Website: crate-barrel
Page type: billing-address
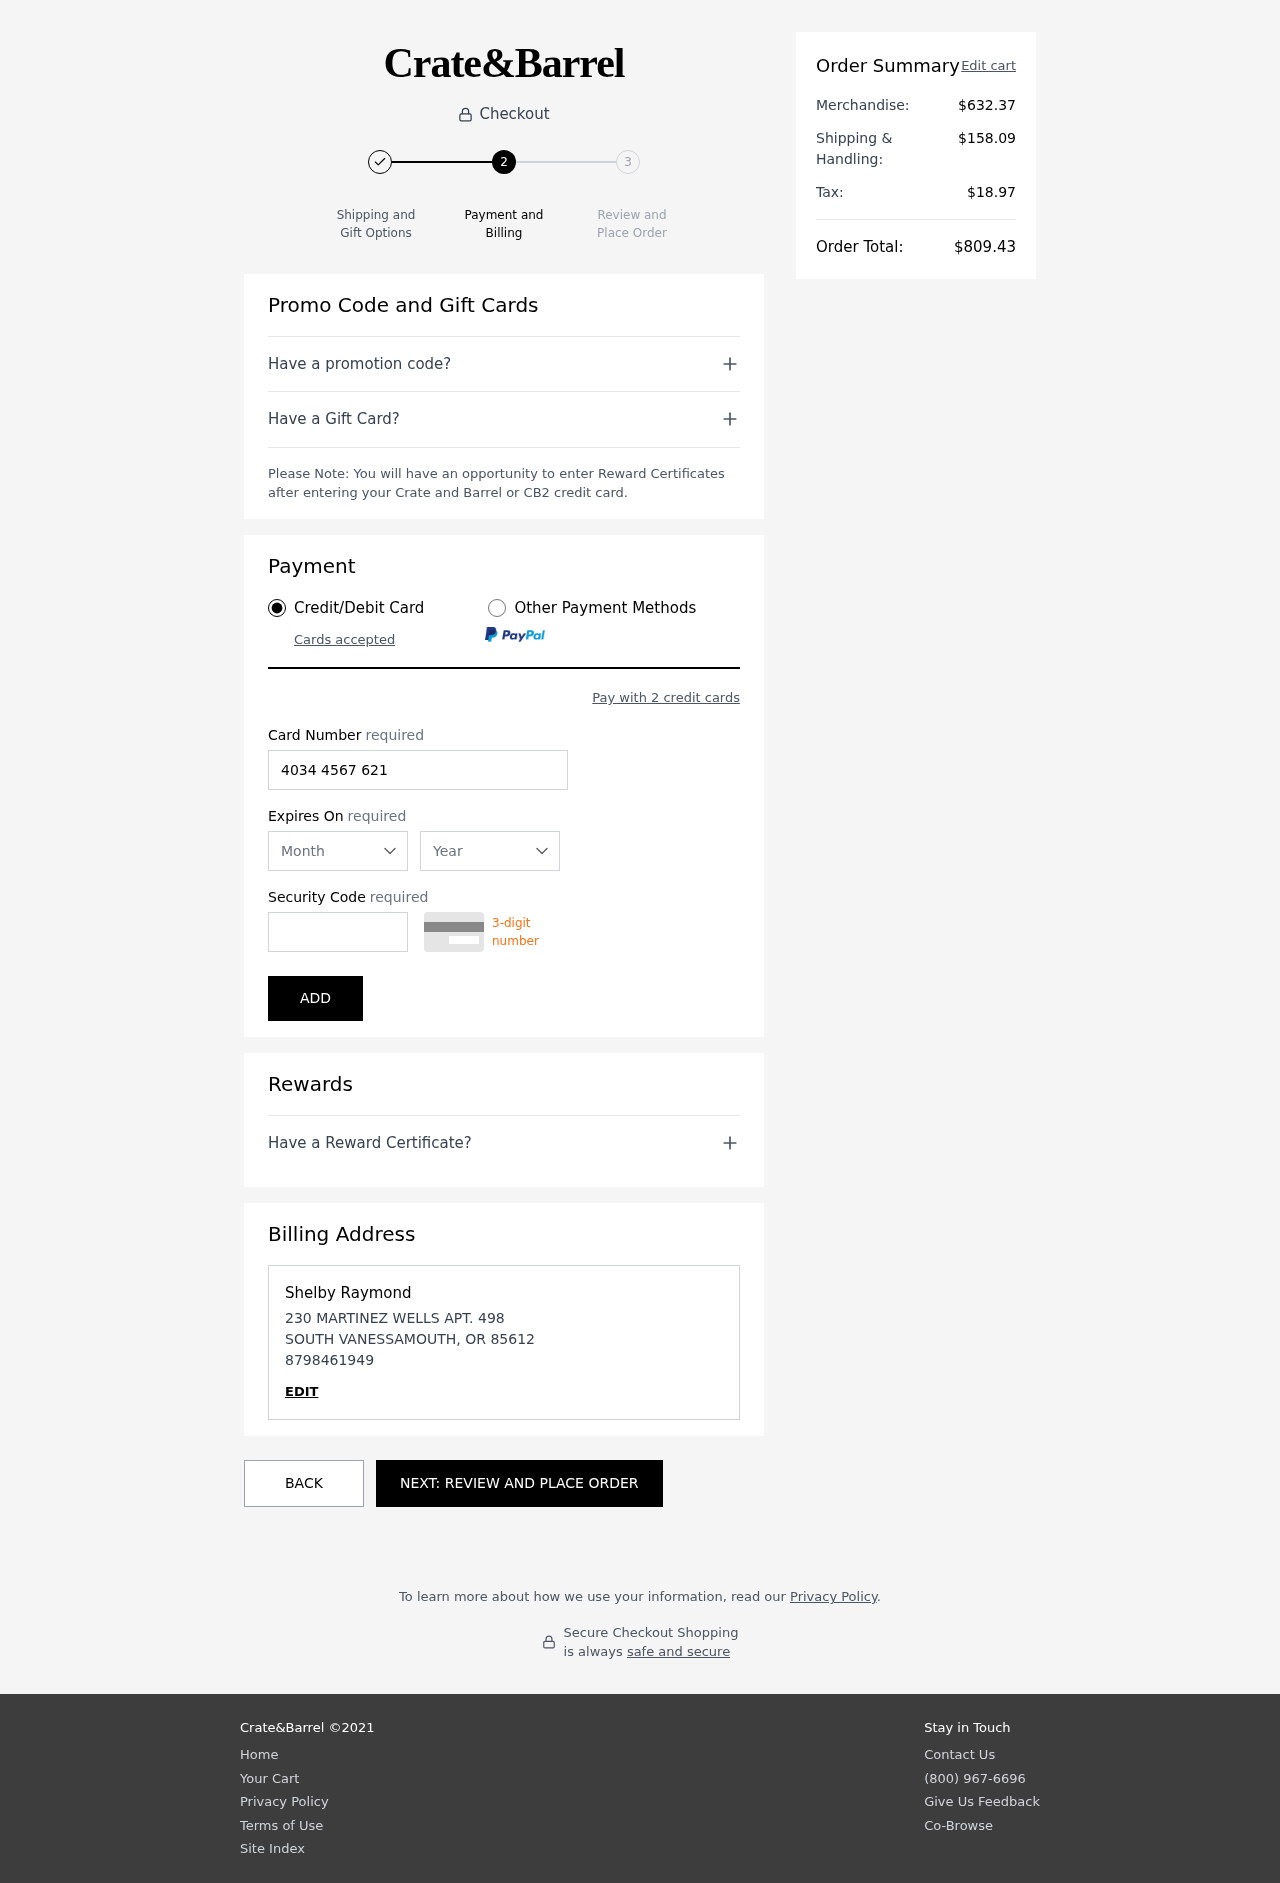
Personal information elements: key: PII_CARD_CVV
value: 831
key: PII_CARD_EXPIRY_MONTH
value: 10
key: PII_CARD_EXPIRY_YEAR
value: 29
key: PII_CARD_NUMBER
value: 4034 4567 6212 9316
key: PII_CITY
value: SOUTH VANESSAMOUTH
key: PII_FULLNAME
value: Shelby Raymond
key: PII_PHONE
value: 8798461949
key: PII_POSTCODE
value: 85612
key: PII_STATE_ABBR
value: OR
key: PII_STREET
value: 230 MARTINEZ WELLS APT. 498
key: PII_FIRSTNAME
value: Shelby
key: PII_LASTNAME
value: Raymond
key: PII_DOB_YEAR
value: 1949
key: PII_PHONE_LINE
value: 1949
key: PII_PHONE_SUFFIX
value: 1949
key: PII_POSTCODE_FULL
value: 85612
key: PII_PHONE2
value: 8798461949
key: PII_PHONE3
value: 8798461949
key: PII_FULLNAME2
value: Shelby Raymond
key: PII_FULLNAME3
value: Shelby Raymond
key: PII_FIRSTNAME2
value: Shelby
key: PII_FIRSTNAME3
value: Shelby
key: PII_LASTNAME2
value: Raymond
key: PII_LASTNAME3
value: Raymond
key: PII_FIRSTNAME_DERIVED
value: Shelby
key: PII_LASTNAME_DERIVED
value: Raymond
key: PII_DOB_YEAR_NUMERIC
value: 1949
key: PII_PHONE_NUMERIC
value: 8798461949
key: PII_PHONE_LINE_NUMERIC
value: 1949
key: PII_PHONE_SUFFIX_NUMERIC
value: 1949
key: PII_POSTCODE_NUMERIC
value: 85612
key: PII_PHONE2_NUMERIC
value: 8798461949
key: PII_PHONE3_NUMERIC
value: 8798461949
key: PII_FULLNAME_DERIVED
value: Shelby Raymond
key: PII_NAME_FULL_DERIVED
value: Shelby Raymond
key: PII_PHONE_DIGITS
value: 8798461949
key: PII_PHONE_LAST4
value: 1949
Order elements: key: ORDER_SUBTOTAL
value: $632.37
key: ORDER_SHIPPING_COST
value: $158.09
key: ORDER_TAX
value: $18.97
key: ORDER_TOTAL
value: $809.43